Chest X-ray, AP view. Patient: 74 years old, sex F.
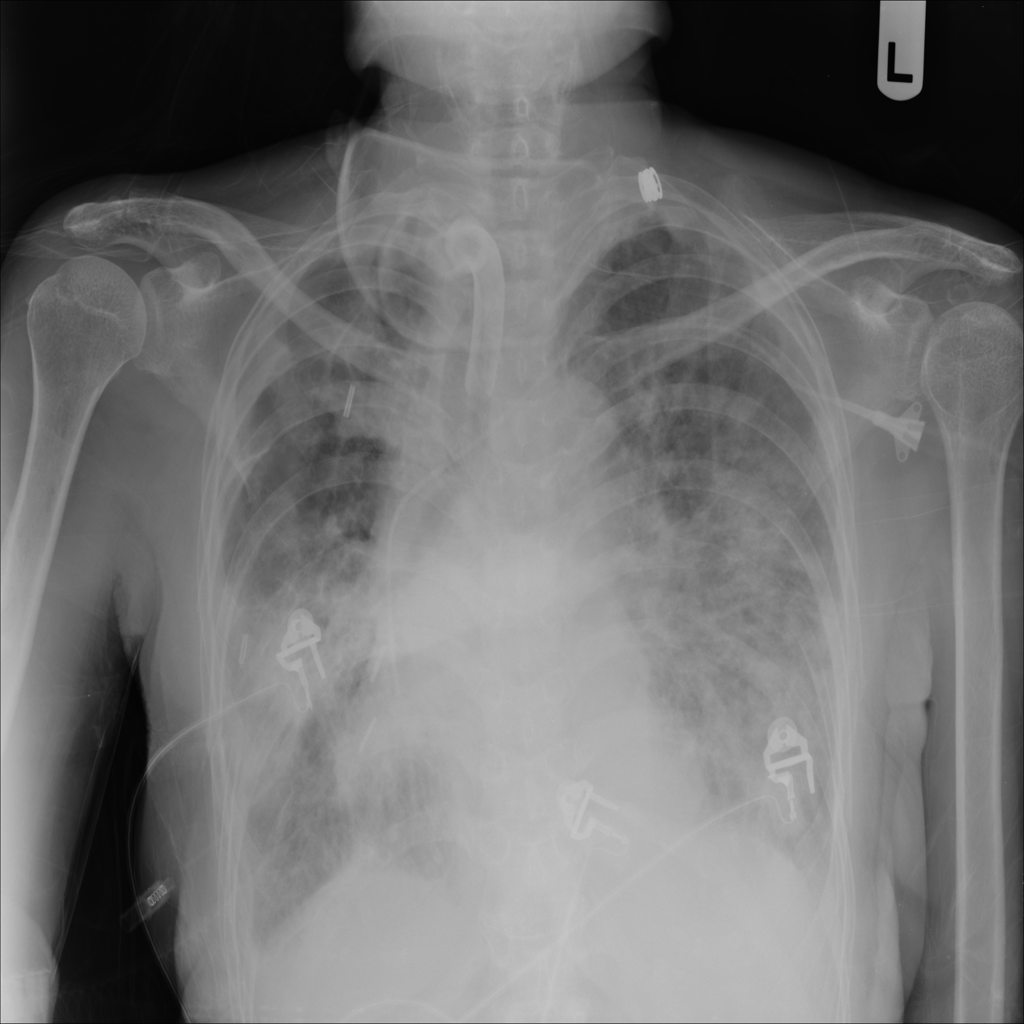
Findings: Fibrosis